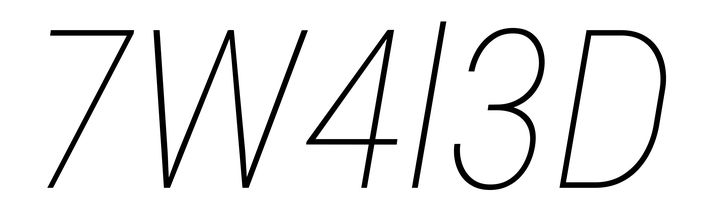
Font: Roboto-Italic_Condensed_Thin_Italic